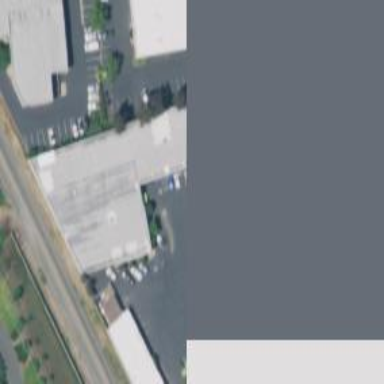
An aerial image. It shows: Warehouse building.